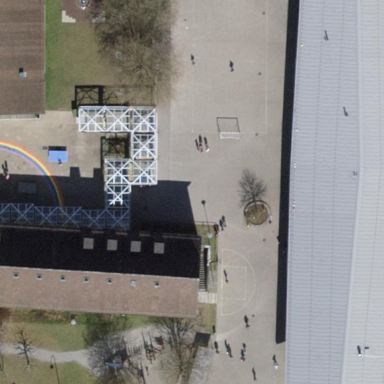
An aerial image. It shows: School.